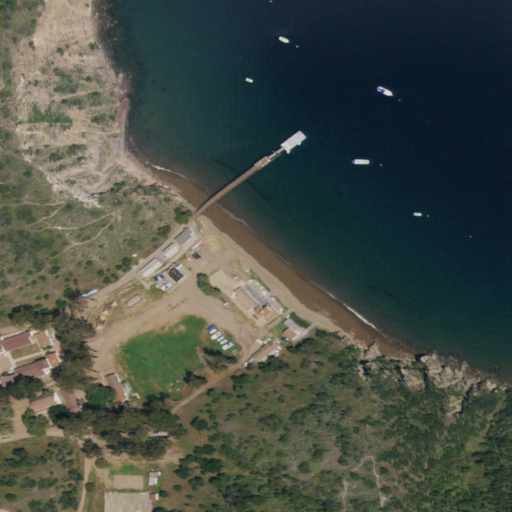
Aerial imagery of beach in California named Bannings Beach containing open water, shrub, mixed forest, and grassland